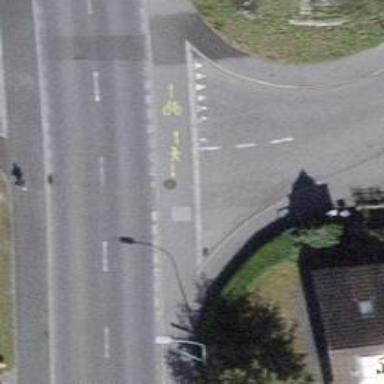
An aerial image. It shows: Road with "give way" sign.